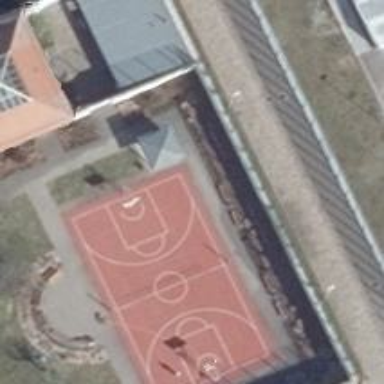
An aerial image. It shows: Basketball court on pitch.